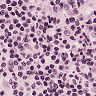
Metastatic tissue present: no